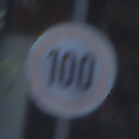
Verkehrszeichen: Geschwindigkeit100
Umgebung: Outdoor, Urban
Tageszeit: SunriseSunset
Wetter: PartlyCloudy
Licht: Natural
Jahreszeit: NotSpecified
Kontrast: LowContrast